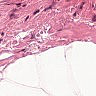
Metastatic tissue present: no